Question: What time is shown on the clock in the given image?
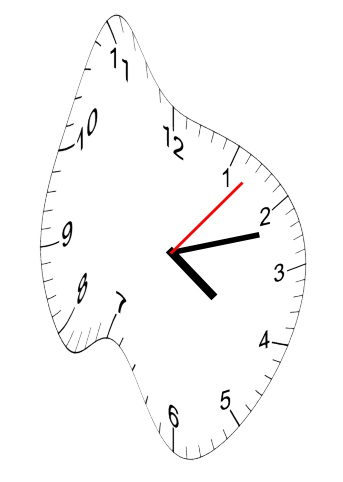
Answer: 04:12:07